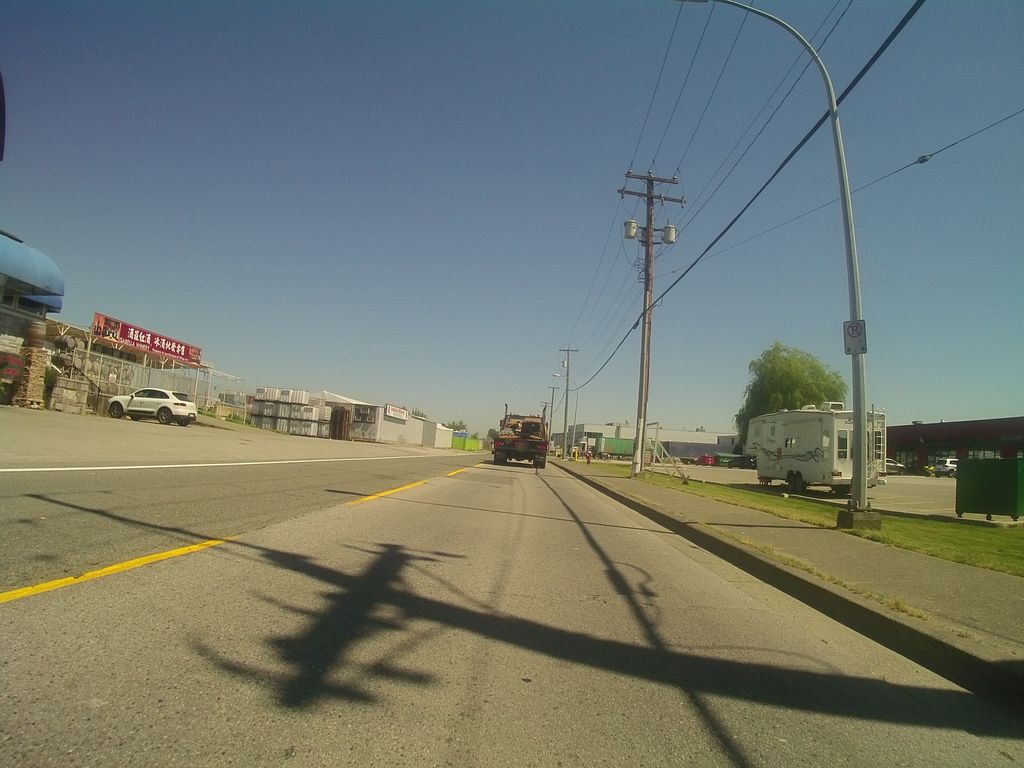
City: vancouver